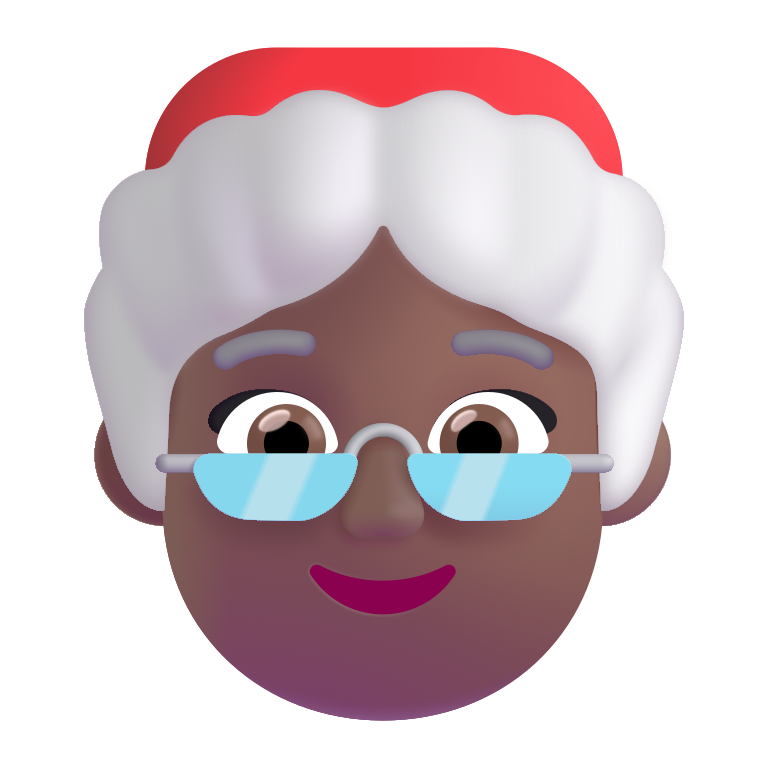
mrs claus color  dark